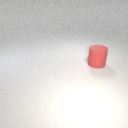
large red rubber cylinder